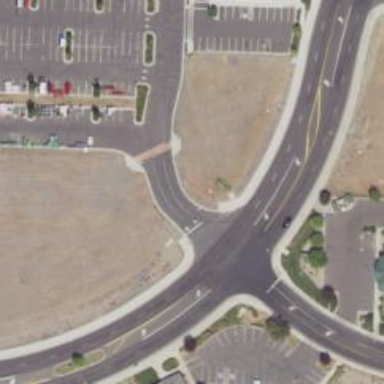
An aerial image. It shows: Marked road crossing.